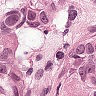
Metastatic tissue present: yes